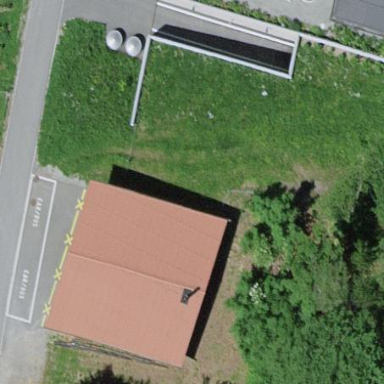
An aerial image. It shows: Shed.